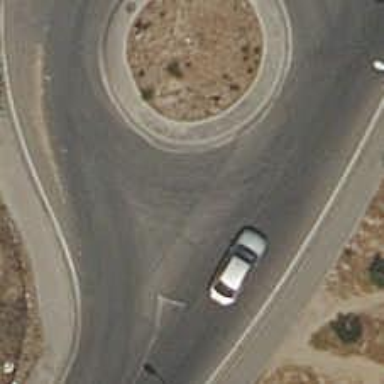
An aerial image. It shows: Residential road with asphalt surface leading to roundabout.